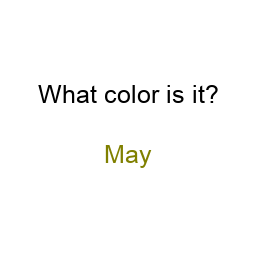
Color: olive
Background color: white
Question text color: black